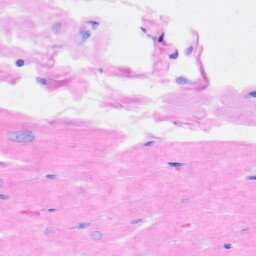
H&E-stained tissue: Heart